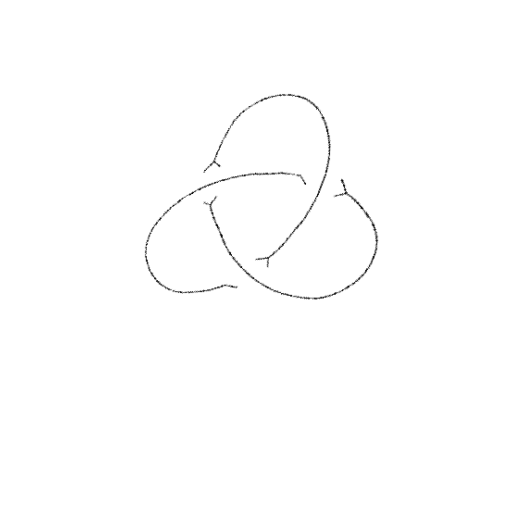
Crossing number: 3